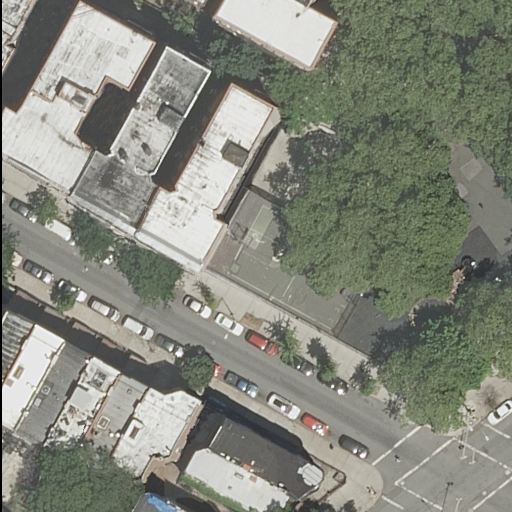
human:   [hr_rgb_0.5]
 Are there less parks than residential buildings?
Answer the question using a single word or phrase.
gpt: yes

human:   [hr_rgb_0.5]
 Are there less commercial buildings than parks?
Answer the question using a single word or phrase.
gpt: yes

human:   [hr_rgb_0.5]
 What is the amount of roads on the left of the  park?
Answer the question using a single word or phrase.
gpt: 2

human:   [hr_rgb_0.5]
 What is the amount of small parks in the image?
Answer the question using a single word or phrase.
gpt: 0

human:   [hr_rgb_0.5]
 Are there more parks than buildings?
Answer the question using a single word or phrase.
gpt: no

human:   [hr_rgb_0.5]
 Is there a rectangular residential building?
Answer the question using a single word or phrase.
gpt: yes

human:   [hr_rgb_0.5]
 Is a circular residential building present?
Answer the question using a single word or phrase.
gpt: no

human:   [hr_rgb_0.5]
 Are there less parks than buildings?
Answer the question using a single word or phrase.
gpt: yes

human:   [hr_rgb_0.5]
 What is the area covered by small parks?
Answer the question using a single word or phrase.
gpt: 0m2

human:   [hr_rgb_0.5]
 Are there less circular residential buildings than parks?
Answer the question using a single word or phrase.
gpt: yes

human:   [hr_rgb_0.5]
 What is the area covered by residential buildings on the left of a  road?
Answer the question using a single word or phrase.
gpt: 3414m2

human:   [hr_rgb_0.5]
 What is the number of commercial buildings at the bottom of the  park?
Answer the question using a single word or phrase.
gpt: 0

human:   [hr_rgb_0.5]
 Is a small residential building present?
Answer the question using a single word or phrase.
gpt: yes

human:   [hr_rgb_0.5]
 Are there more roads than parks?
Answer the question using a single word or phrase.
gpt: yes

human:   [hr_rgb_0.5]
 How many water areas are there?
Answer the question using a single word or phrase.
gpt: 0

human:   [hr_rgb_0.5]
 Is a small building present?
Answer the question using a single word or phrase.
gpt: yes

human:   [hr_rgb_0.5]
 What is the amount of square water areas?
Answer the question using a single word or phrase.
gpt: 0

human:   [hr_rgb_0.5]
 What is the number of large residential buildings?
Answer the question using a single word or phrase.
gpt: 2

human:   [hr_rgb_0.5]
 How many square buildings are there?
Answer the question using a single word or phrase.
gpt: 0

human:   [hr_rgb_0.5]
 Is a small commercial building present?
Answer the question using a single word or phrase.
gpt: no

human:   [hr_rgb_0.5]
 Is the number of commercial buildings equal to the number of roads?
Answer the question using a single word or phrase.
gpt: no

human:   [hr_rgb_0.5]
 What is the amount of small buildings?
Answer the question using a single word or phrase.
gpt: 4

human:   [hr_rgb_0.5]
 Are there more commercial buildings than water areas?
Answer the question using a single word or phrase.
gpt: no

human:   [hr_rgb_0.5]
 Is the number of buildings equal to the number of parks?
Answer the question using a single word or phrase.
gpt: no

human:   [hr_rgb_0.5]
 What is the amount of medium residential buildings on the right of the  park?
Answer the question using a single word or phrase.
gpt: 0

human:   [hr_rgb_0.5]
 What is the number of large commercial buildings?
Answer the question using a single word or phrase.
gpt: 0

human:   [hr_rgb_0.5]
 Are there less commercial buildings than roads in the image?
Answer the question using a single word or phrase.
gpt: yes

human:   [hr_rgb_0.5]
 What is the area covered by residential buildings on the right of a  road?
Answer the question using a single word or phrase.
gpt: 0m2

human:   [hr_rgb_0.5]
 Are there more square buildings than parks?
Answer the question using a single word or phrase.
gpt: no

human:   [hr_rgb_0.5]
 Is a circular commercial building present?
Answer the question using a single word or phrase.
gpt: no

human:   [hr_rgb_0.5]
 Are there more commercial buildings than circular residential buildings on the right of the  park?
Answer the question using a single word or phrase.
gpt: no

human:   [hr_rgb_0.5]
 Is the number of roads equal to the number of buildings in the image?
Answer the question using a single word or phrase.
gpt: no

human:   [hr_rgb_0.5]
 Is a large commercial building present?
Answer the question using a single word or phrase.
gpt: no

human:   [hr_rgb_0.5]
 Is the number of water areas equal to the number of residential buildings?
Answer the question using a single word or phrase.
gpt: no

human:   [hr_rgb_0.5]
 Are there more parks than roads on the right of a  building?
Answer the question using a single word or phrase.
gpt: no

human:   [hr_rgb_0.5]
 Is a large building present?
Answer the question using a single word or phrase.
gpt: yes